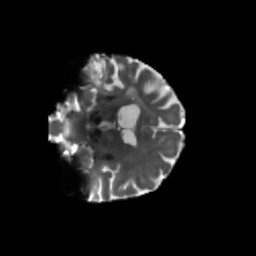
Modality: T2w
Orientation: coronal
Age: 68
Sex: female
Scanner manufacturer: siemens
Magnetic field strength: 3 T
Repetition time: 5.25 s
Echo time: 0.08 s